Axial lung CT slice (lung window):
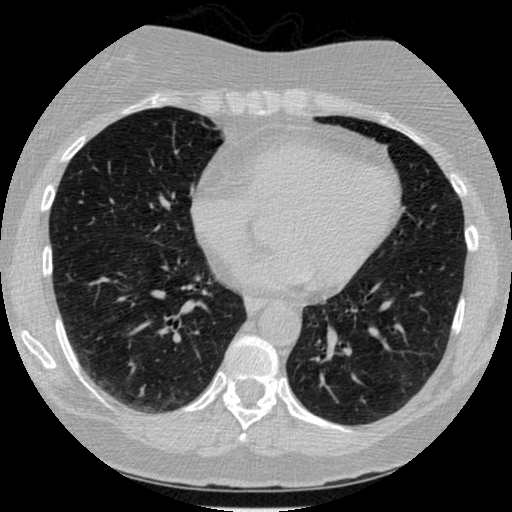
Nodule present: no